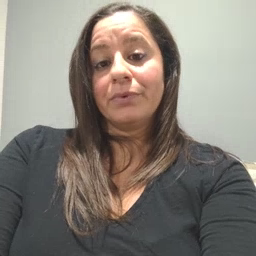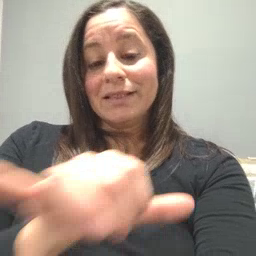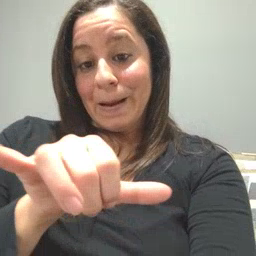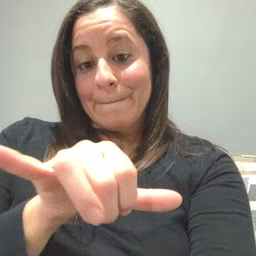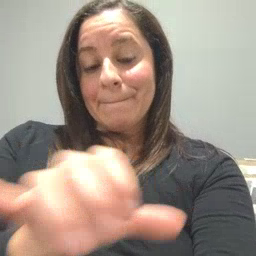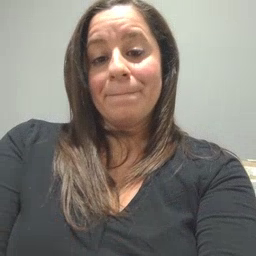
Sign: same